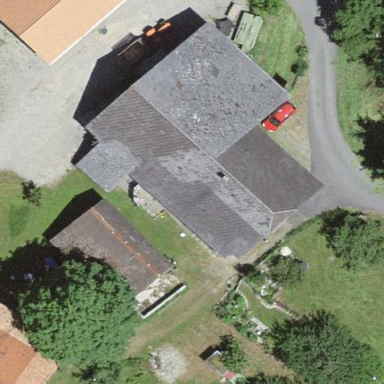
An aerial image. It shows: Farm building.